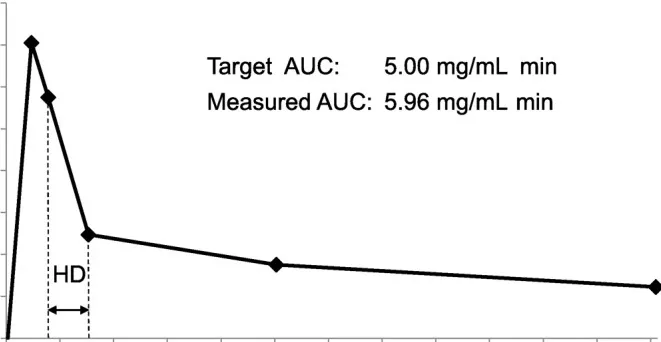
Plasma concentration-time curves of carboplatin during the. First.
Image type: chart (chart)